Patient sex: M
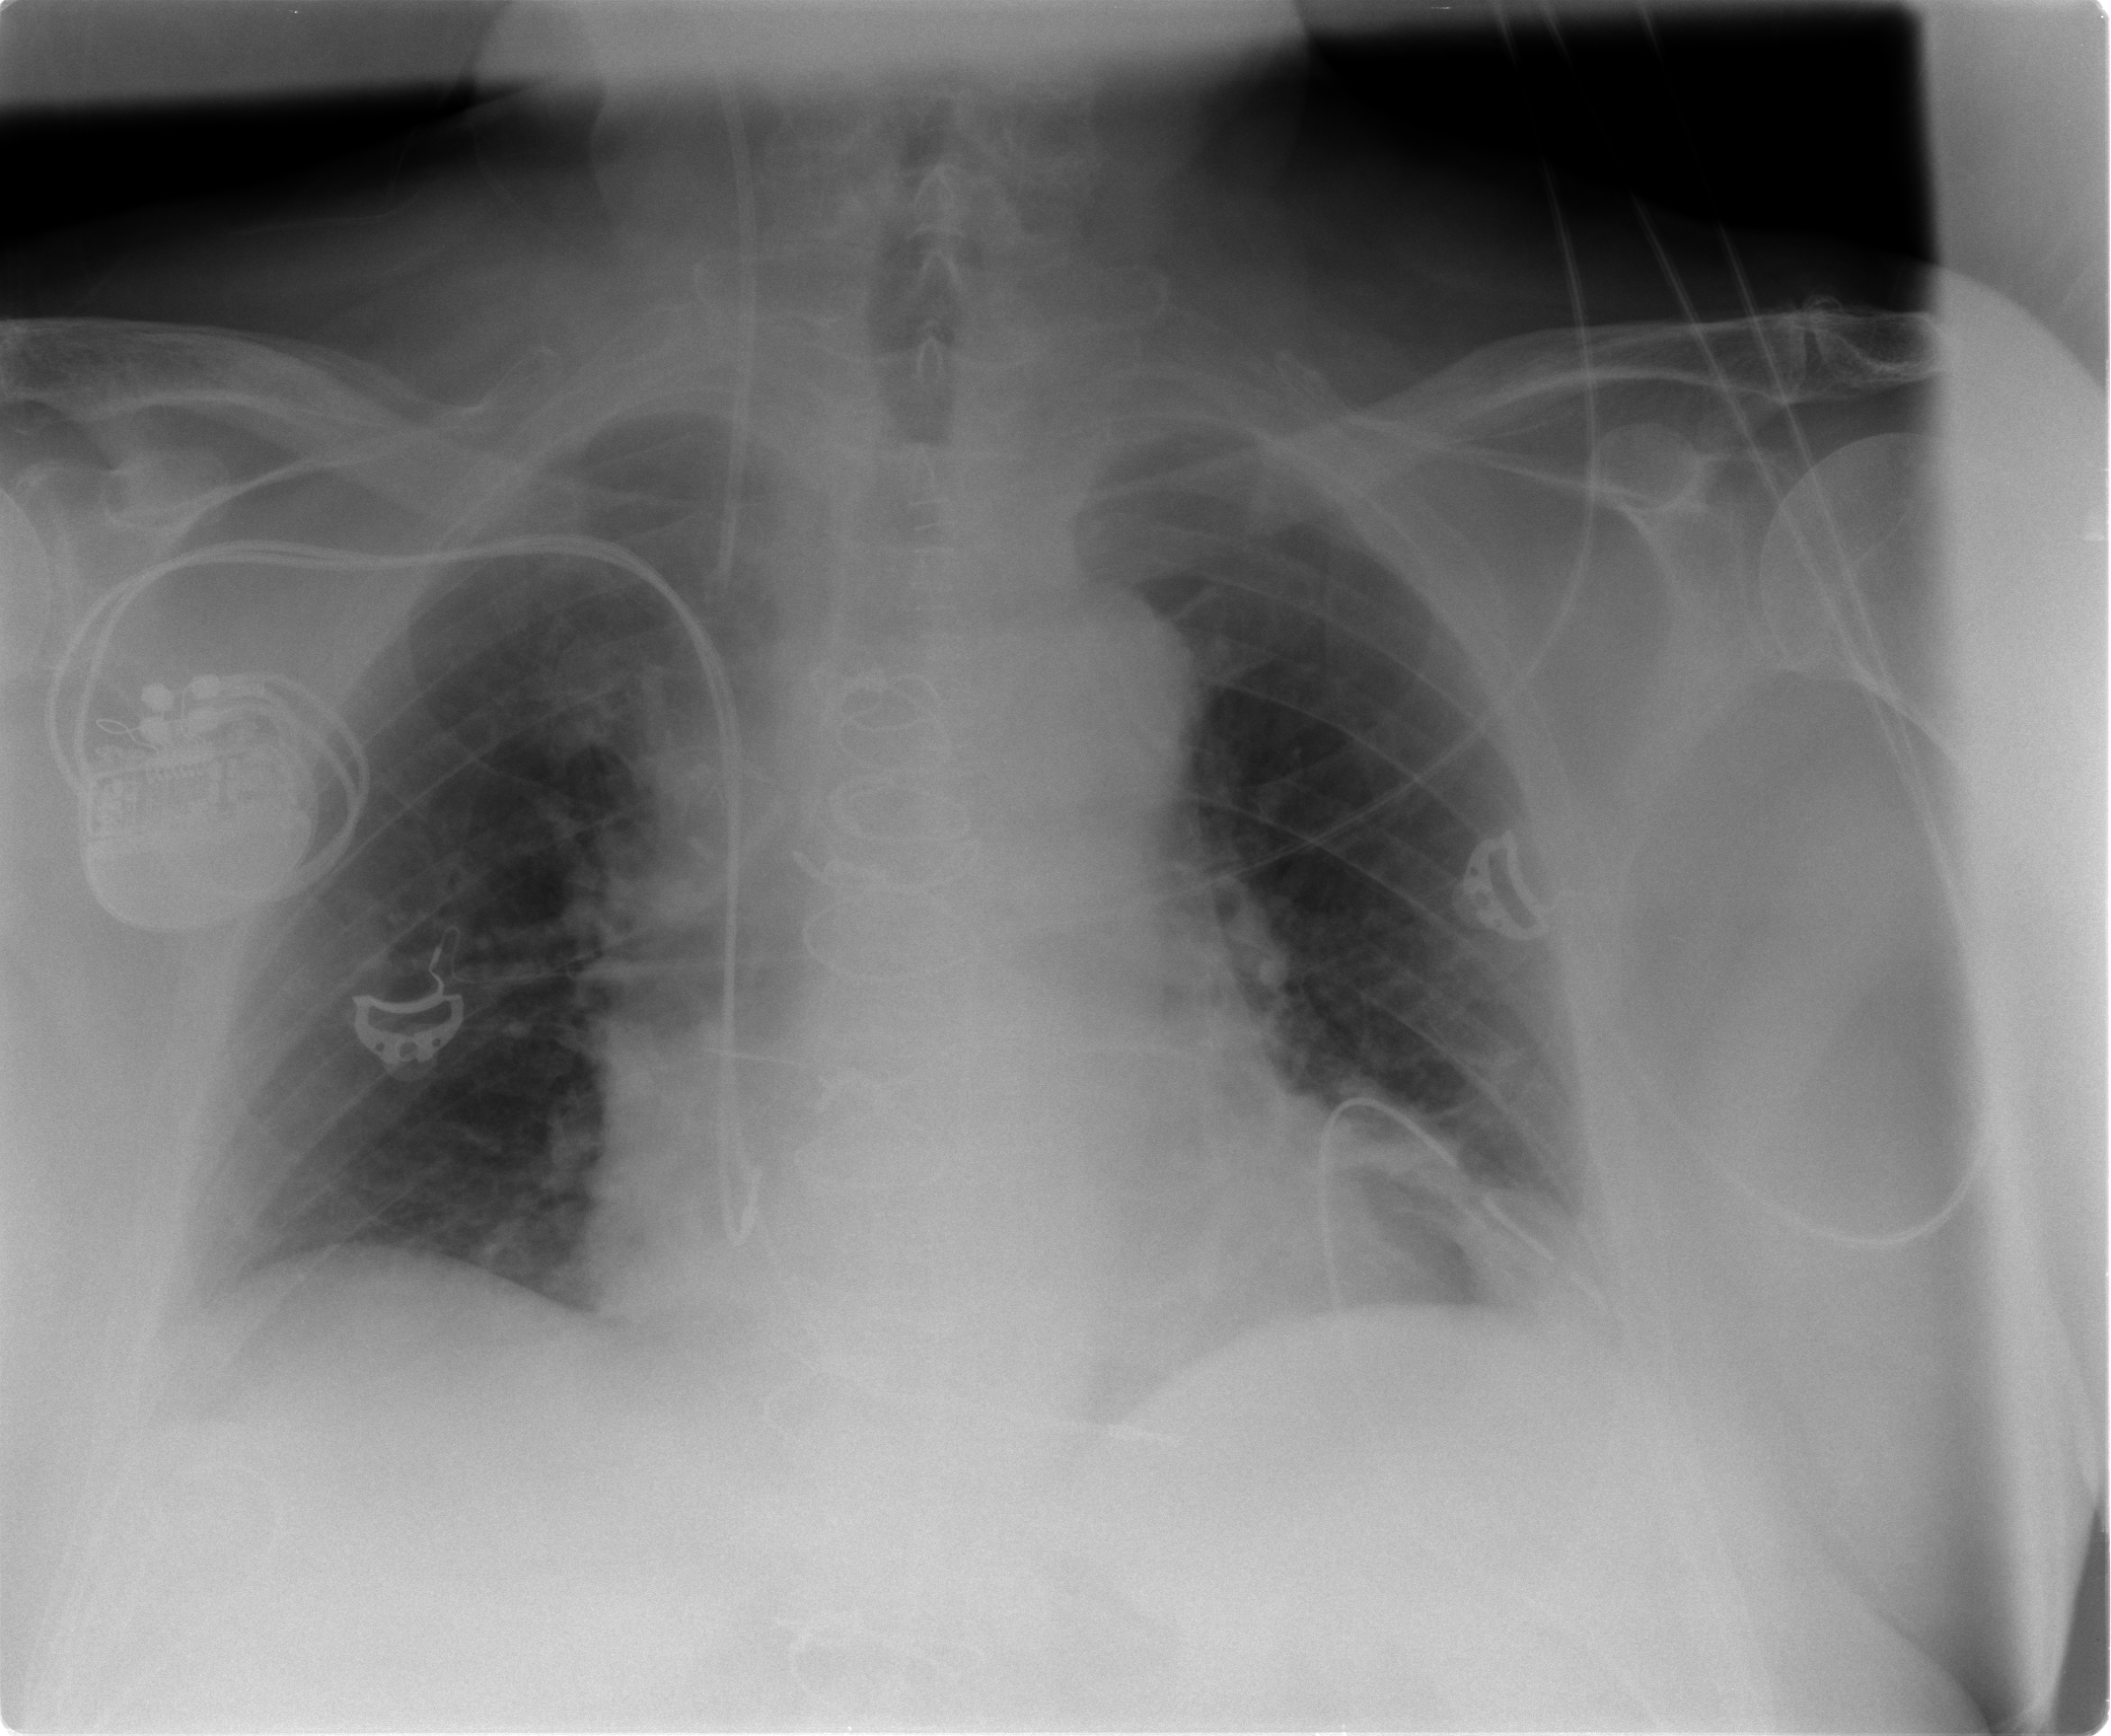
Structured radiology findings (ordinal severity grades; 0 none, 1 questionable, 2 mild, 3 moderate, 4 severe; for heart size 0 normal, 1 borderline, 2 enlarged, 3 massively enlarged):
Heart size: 0
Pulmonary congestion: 2
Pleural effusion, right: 2
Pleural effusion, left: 2
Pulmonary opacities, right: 1
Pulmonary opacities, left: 2
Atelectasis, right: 2
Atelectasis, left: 2